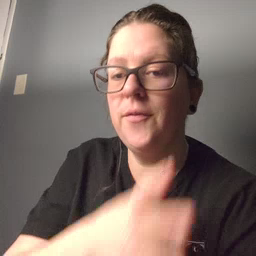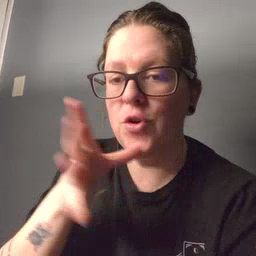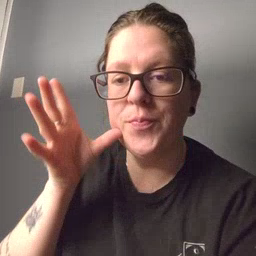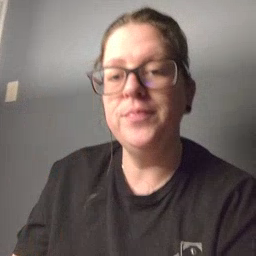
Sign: farm